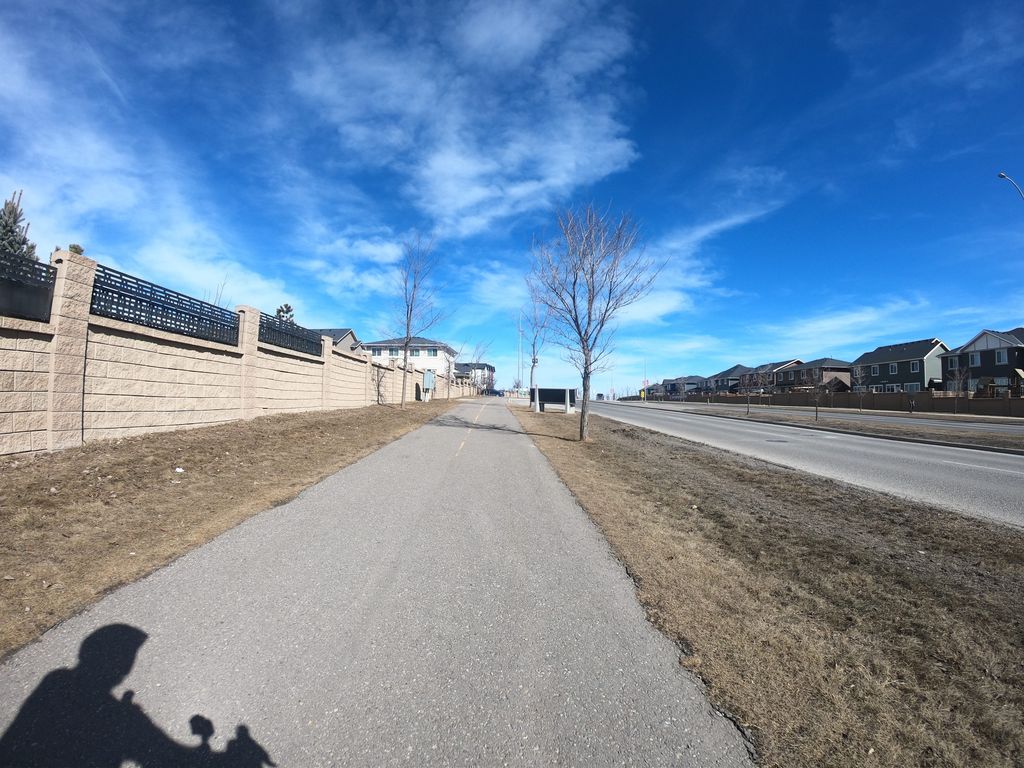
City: calgary